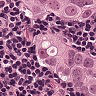
Metastatic tissue present: yes